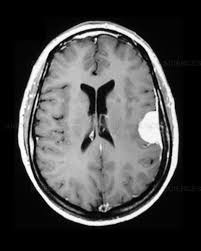
Label: meningioma